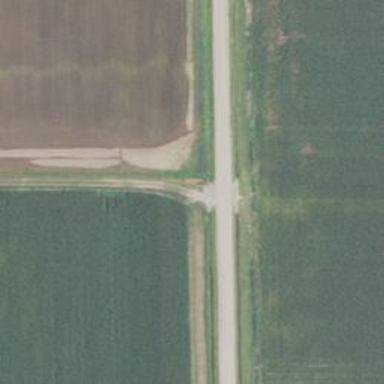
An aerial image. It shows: Unclassified road.